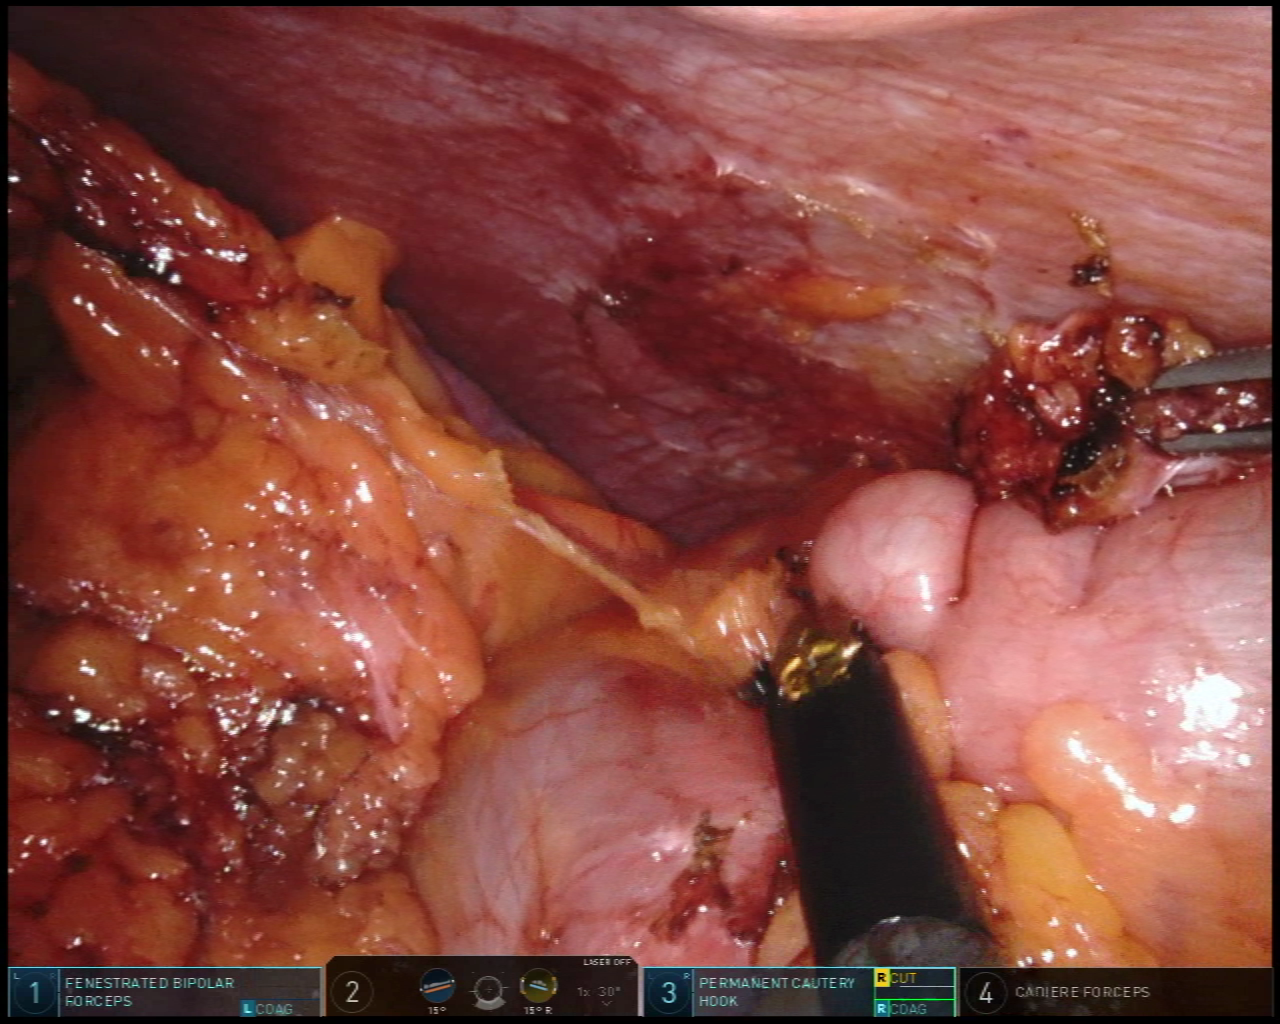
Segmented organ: spleen
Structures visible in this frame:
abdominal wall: yes
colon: yes
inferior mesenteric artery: no
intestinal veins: no
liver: no
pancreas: no
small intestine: no
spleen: yes
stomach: no
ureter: no
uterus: no
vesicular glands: no